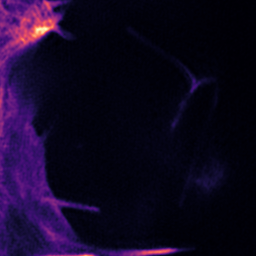
Label: Super-resolution F-actin image